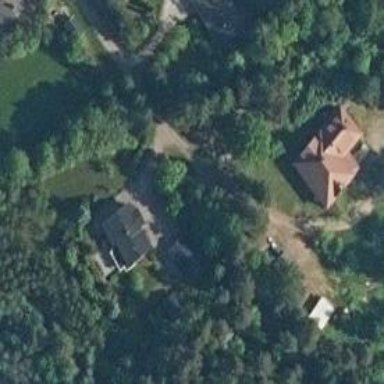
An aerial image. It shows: Driveway.